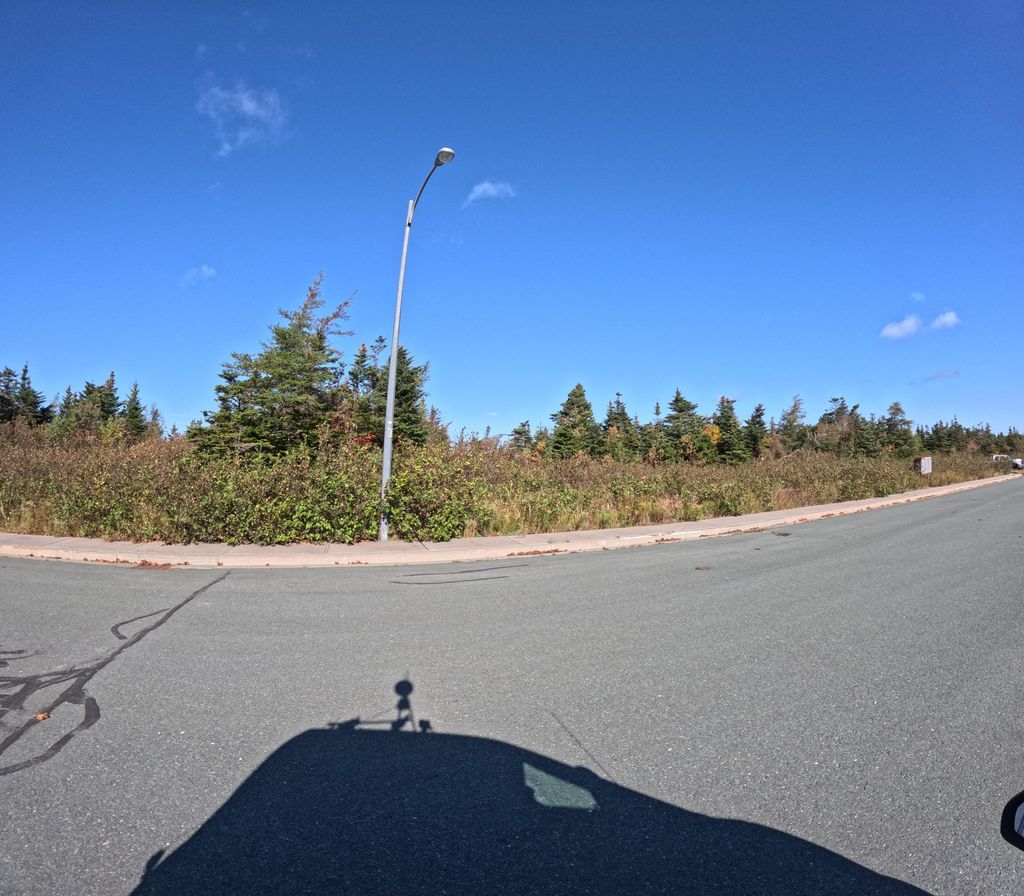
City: st_johns